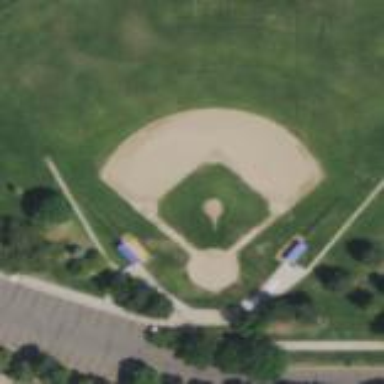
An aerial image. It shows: School baseball pitch for leisure land use.